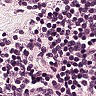
Metastatic tissue present: no